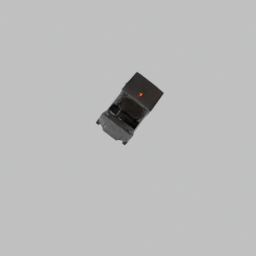
Label: mechanical